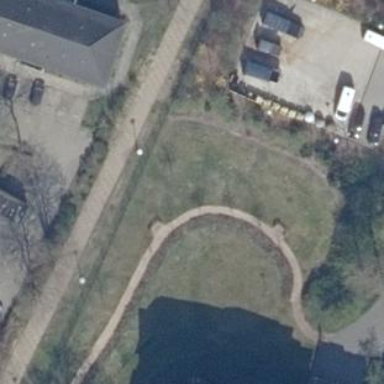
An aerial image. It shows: Footway with surface made of woodchips.